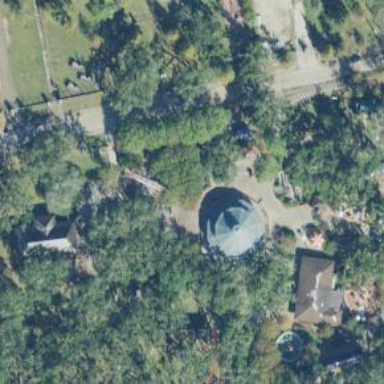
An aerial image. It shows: Big wheel attraction.